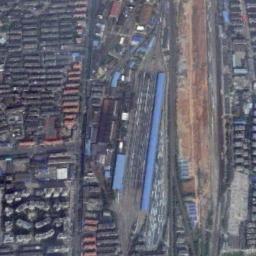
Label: railway_station